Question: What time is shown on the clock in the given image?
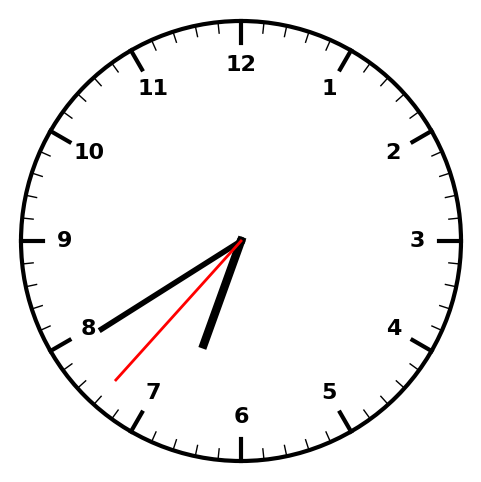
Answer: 06:39:37